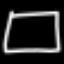
Label: square